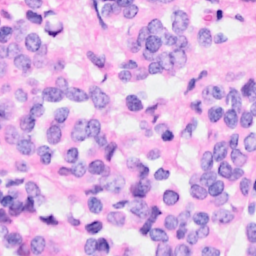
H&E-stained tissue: Breast